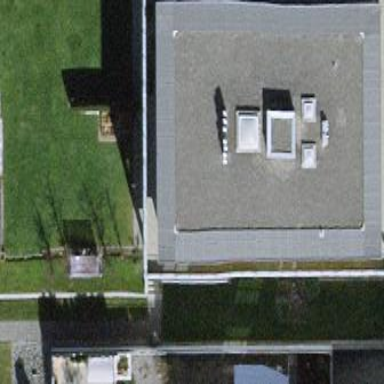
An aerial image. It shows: Building with flat roof.